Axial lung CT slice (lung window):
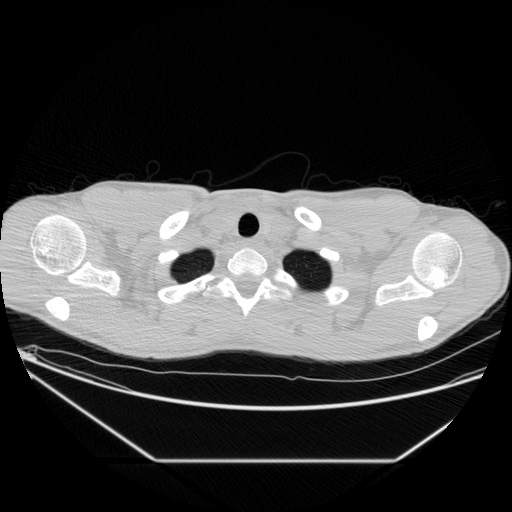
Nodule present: no